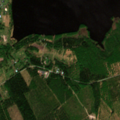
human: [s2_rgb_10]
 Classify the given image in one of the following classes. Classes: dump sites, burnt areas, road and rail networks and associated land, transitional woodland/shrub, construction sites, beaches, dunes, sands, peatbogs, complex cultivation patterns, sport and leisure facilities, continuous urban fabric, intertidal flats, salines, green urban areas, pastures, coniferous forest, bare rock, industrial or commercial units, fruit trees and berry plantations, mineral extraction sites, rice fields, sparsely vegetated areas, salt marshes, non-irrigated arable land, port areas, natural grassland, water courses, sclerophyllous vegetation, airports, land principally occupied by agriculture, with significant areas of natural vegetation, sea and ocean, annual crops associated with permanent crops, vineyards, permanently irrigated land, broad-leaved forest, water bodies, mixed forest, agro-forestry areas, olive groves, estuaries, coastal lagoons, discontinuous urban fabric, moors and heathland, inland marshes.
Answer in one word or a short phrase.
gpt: land principally occupied by agriculture, with significant areas of natural vegetation, mixed forest, transitional woodland/shrub, water bodies